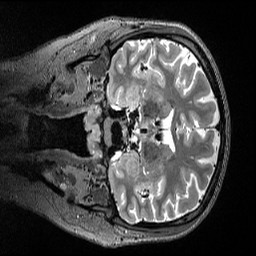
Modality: T2w
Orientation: coronal
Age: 28
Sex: female
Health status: healthy
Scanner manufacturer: siemens
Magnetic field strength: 3 T
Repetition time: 3.2 s
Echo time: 0.563 s